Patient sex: F
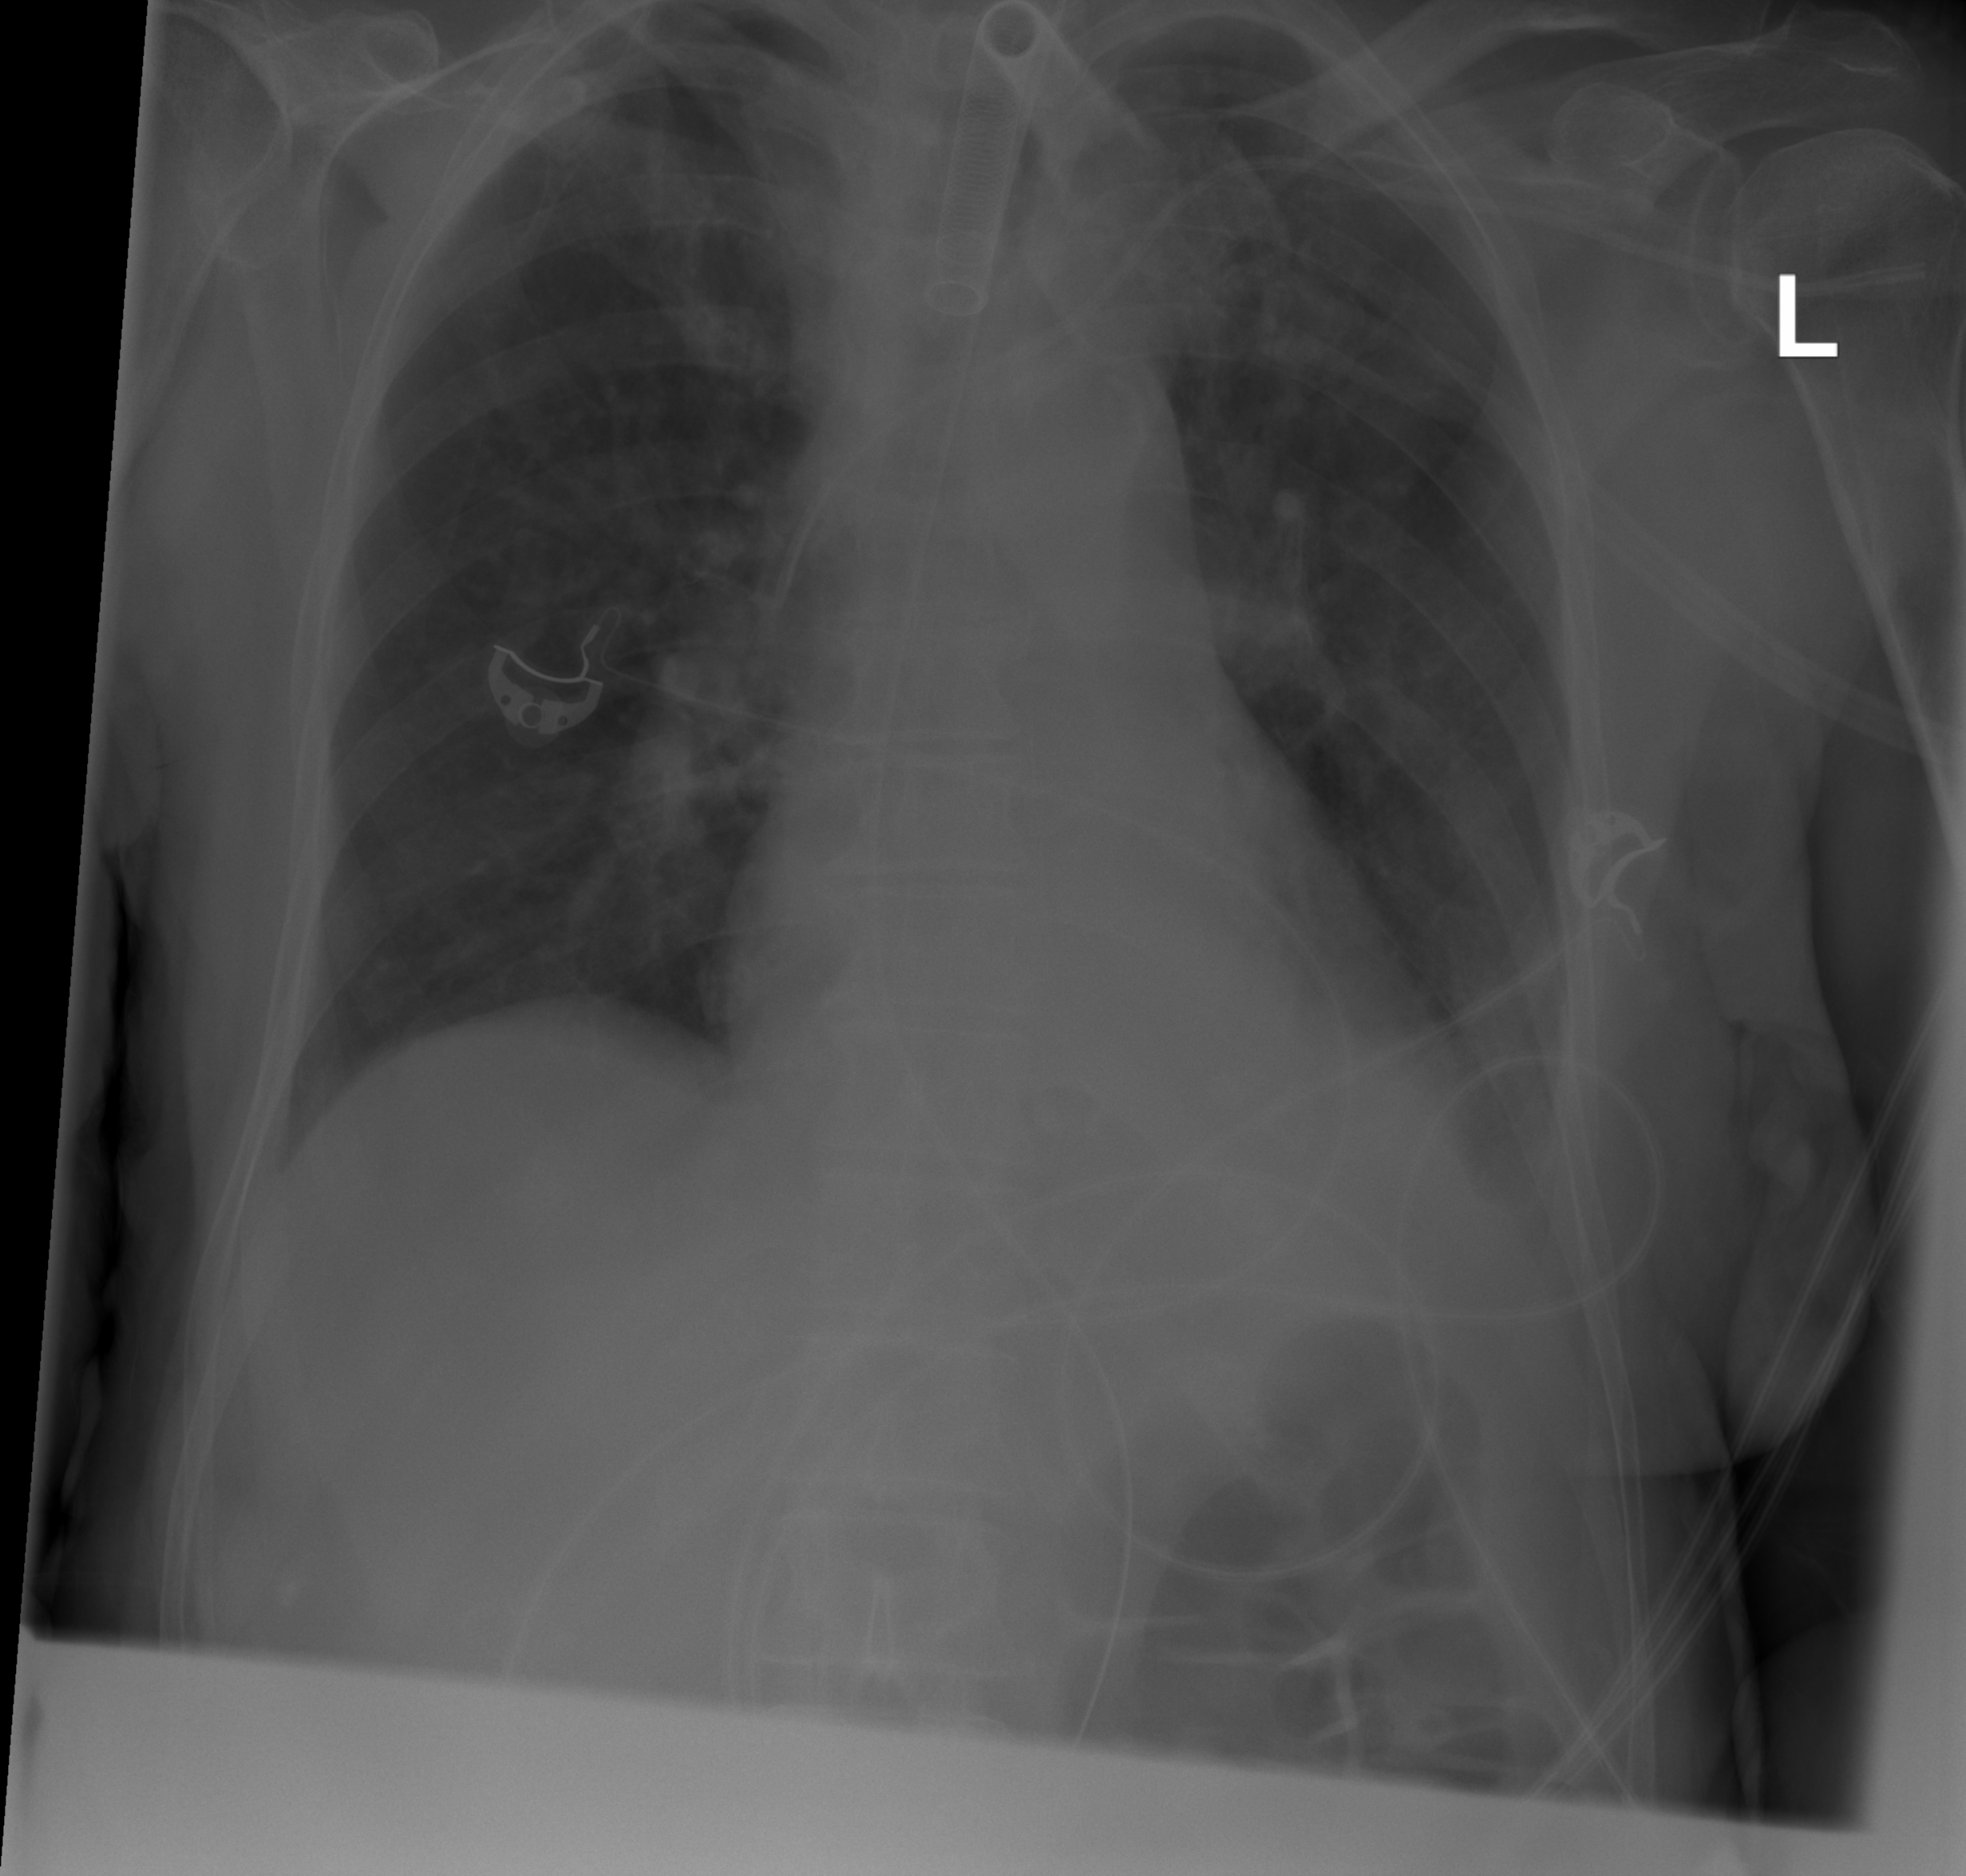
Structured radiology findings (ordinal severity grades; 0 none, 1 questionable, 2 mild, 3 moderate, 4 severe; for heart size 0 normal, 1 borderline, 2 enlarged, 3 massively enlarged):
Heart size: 2
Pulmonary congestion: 2
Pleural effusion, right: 0
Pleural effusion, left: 2
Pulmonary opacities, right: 0
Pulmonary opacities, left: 0
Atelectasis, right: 2
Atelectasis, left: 2